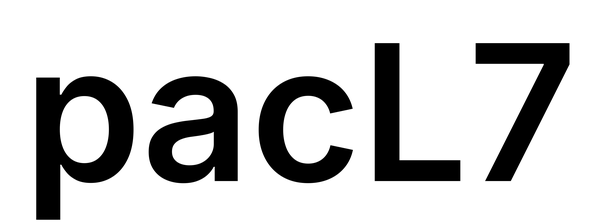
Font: Inter_SemiBold